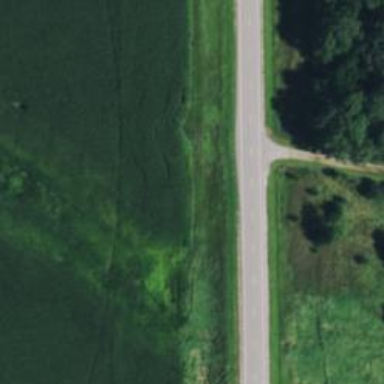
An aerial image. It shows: Secondary road with asphalt surface.